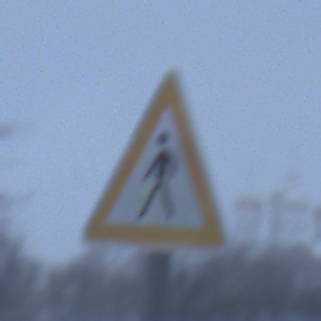
Verkehrszeichen: FussgaengerRechts
Umgebung: Outdoor, Nature
Tageszeit: Midday
Wetter: Overcast
Licht: Natural
Jahreszeit: Winter
Kontrast: LowContrast